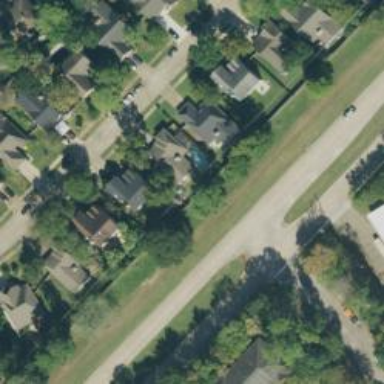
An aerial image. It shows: Secondary road.